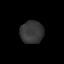
Tissue: prostate
Cell type: Epithelial cells
Senescence score: 0.307
Nuclear area (px): 511
Mean DAPI intensity: 55.581